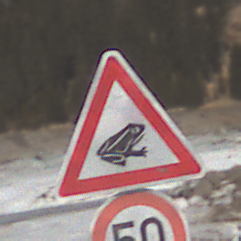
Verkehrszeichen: AmphibienwanderungLinks
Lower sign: Geschwindigkeit50
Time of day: Midday
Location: Outdoor (Nature)
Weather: PartlyCloudy
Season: NotSpecified
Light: Natural